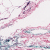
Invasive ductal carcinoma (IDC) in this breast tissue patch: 0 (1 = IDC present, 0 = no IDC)